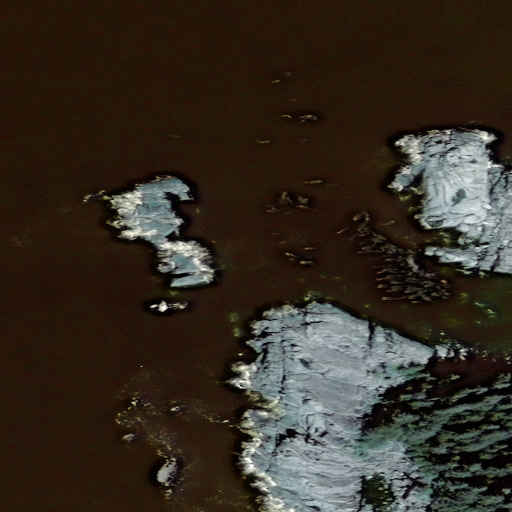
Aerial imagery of rocks in Alaska named Sealion Rocks containing only unknown